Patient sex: M
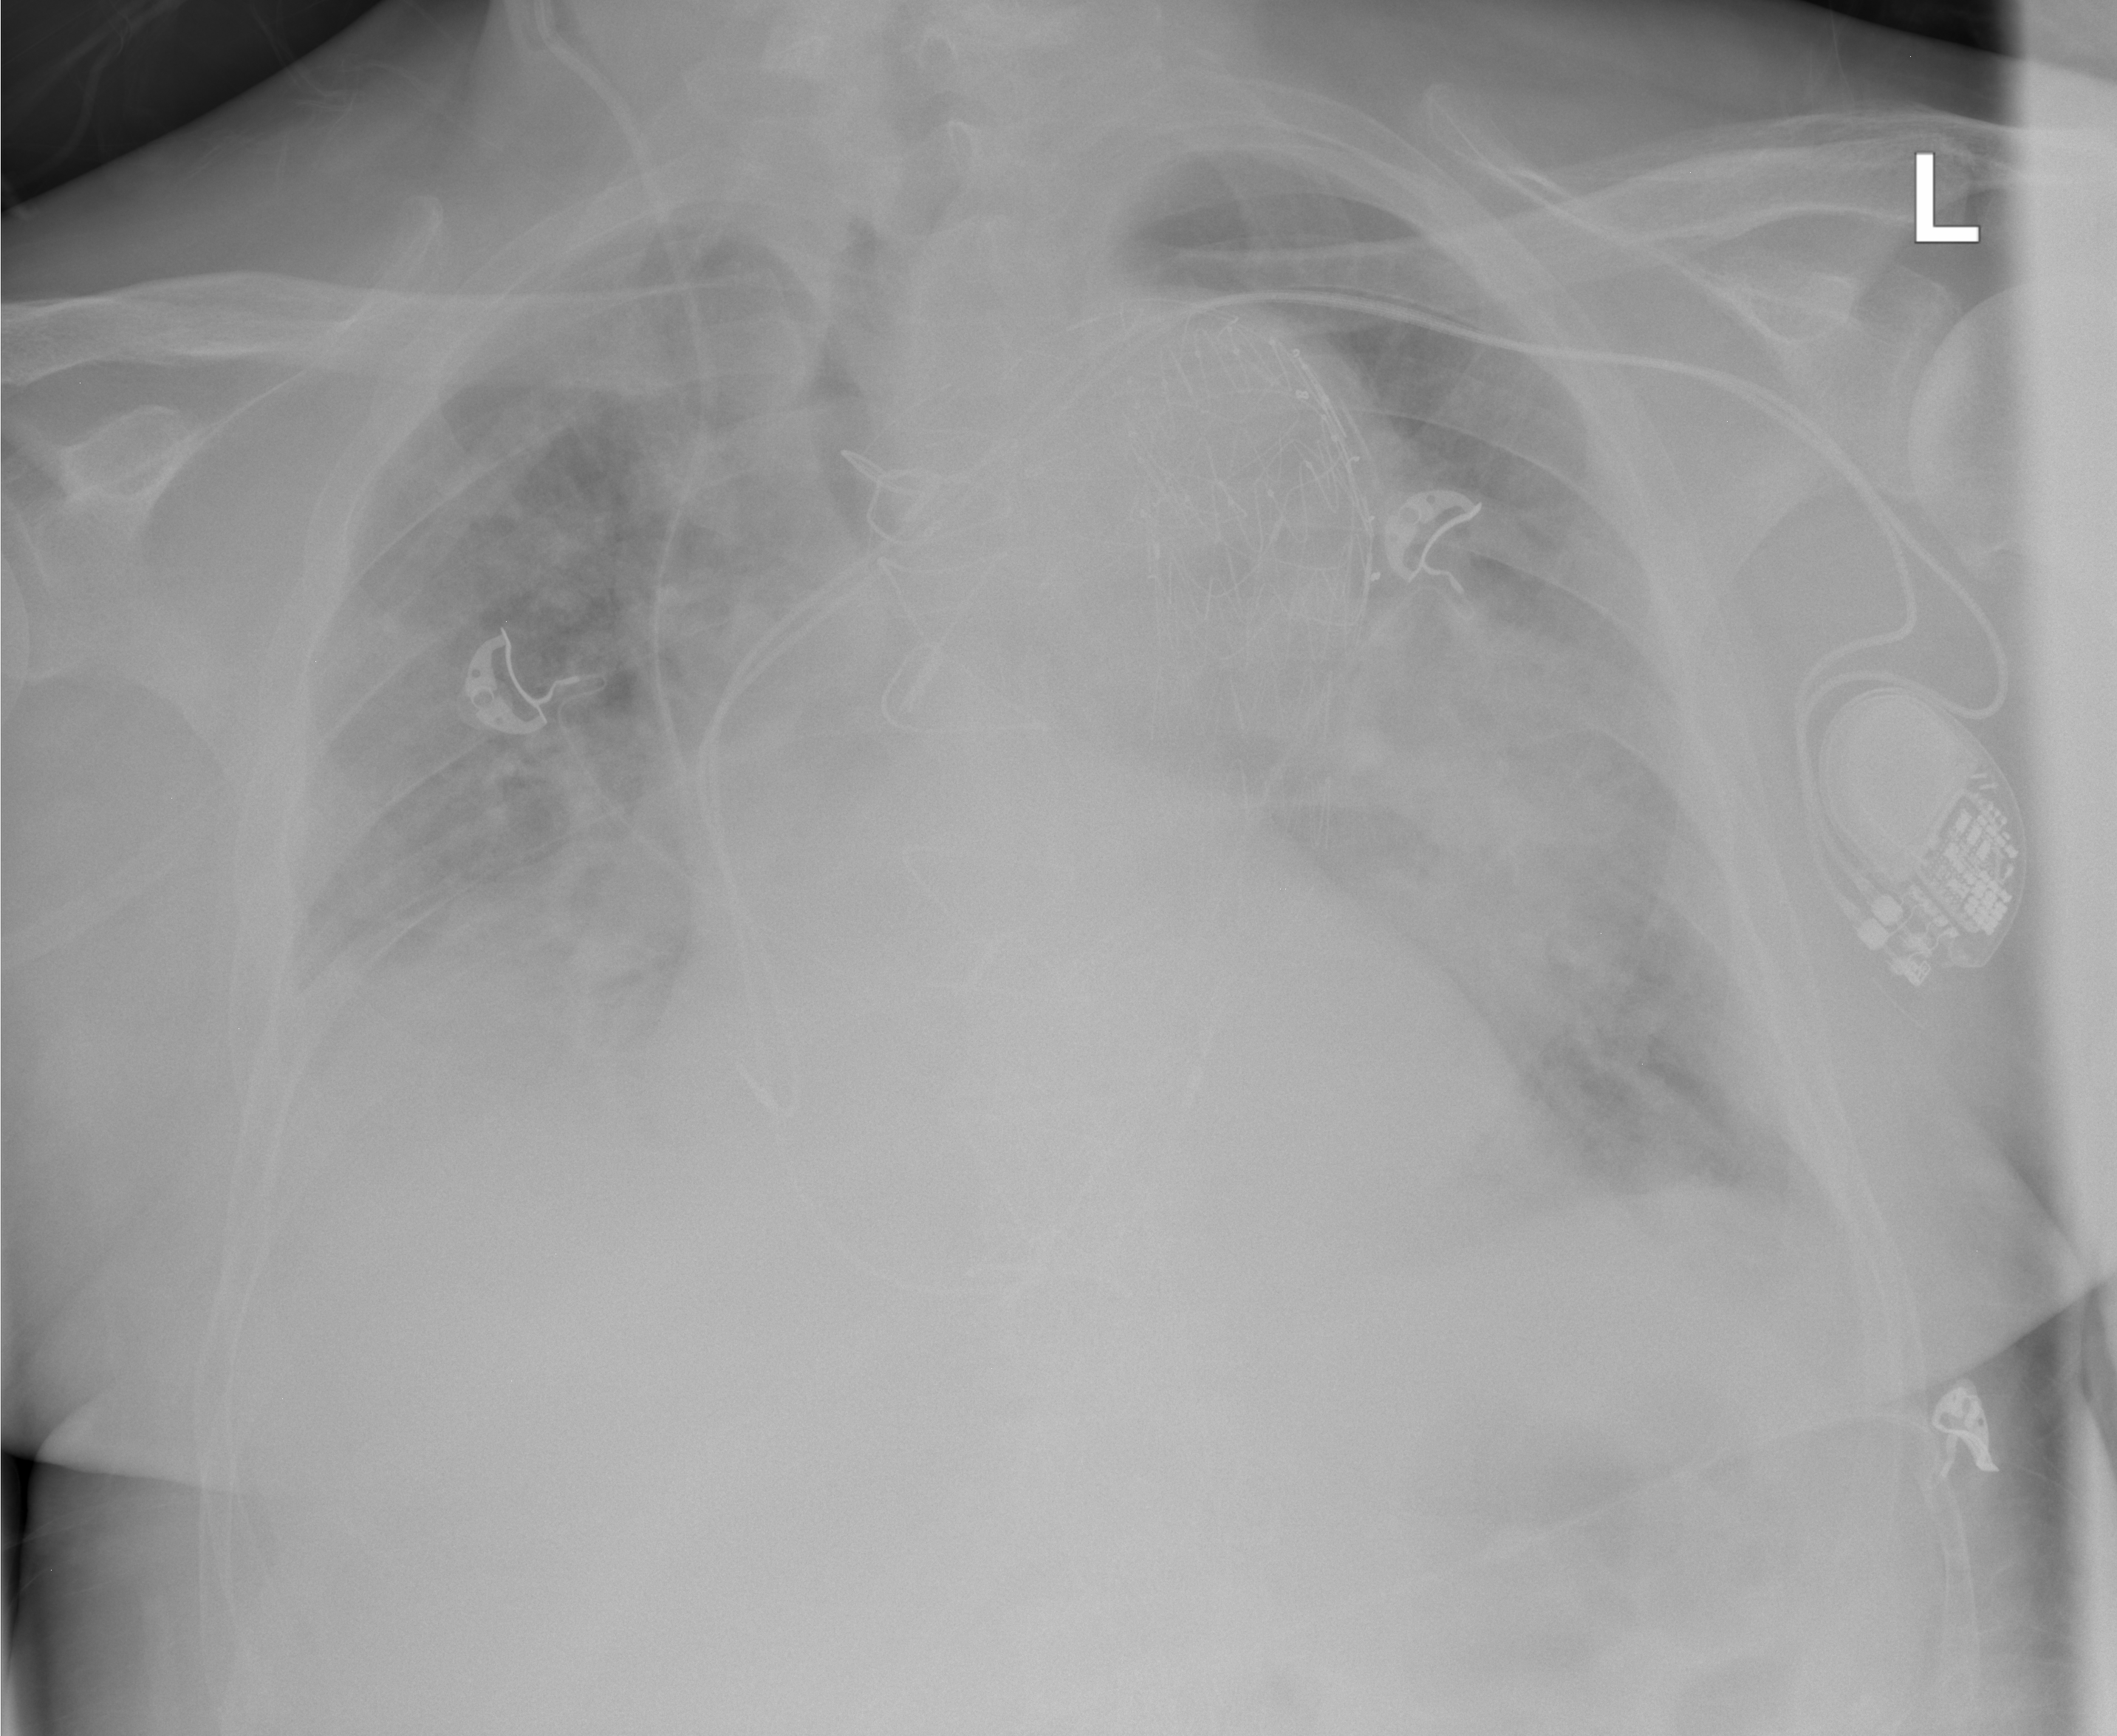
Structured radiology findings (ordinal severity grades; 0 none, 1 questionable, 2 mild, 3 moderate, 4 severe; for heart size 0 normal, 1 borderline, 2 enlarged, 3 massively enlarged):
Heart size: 1
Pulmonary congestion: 0
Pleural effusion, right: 2
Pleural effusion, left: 2
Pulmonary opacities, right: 2
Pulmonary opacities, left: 3
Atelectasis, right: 2
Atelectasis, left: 2